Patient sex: M
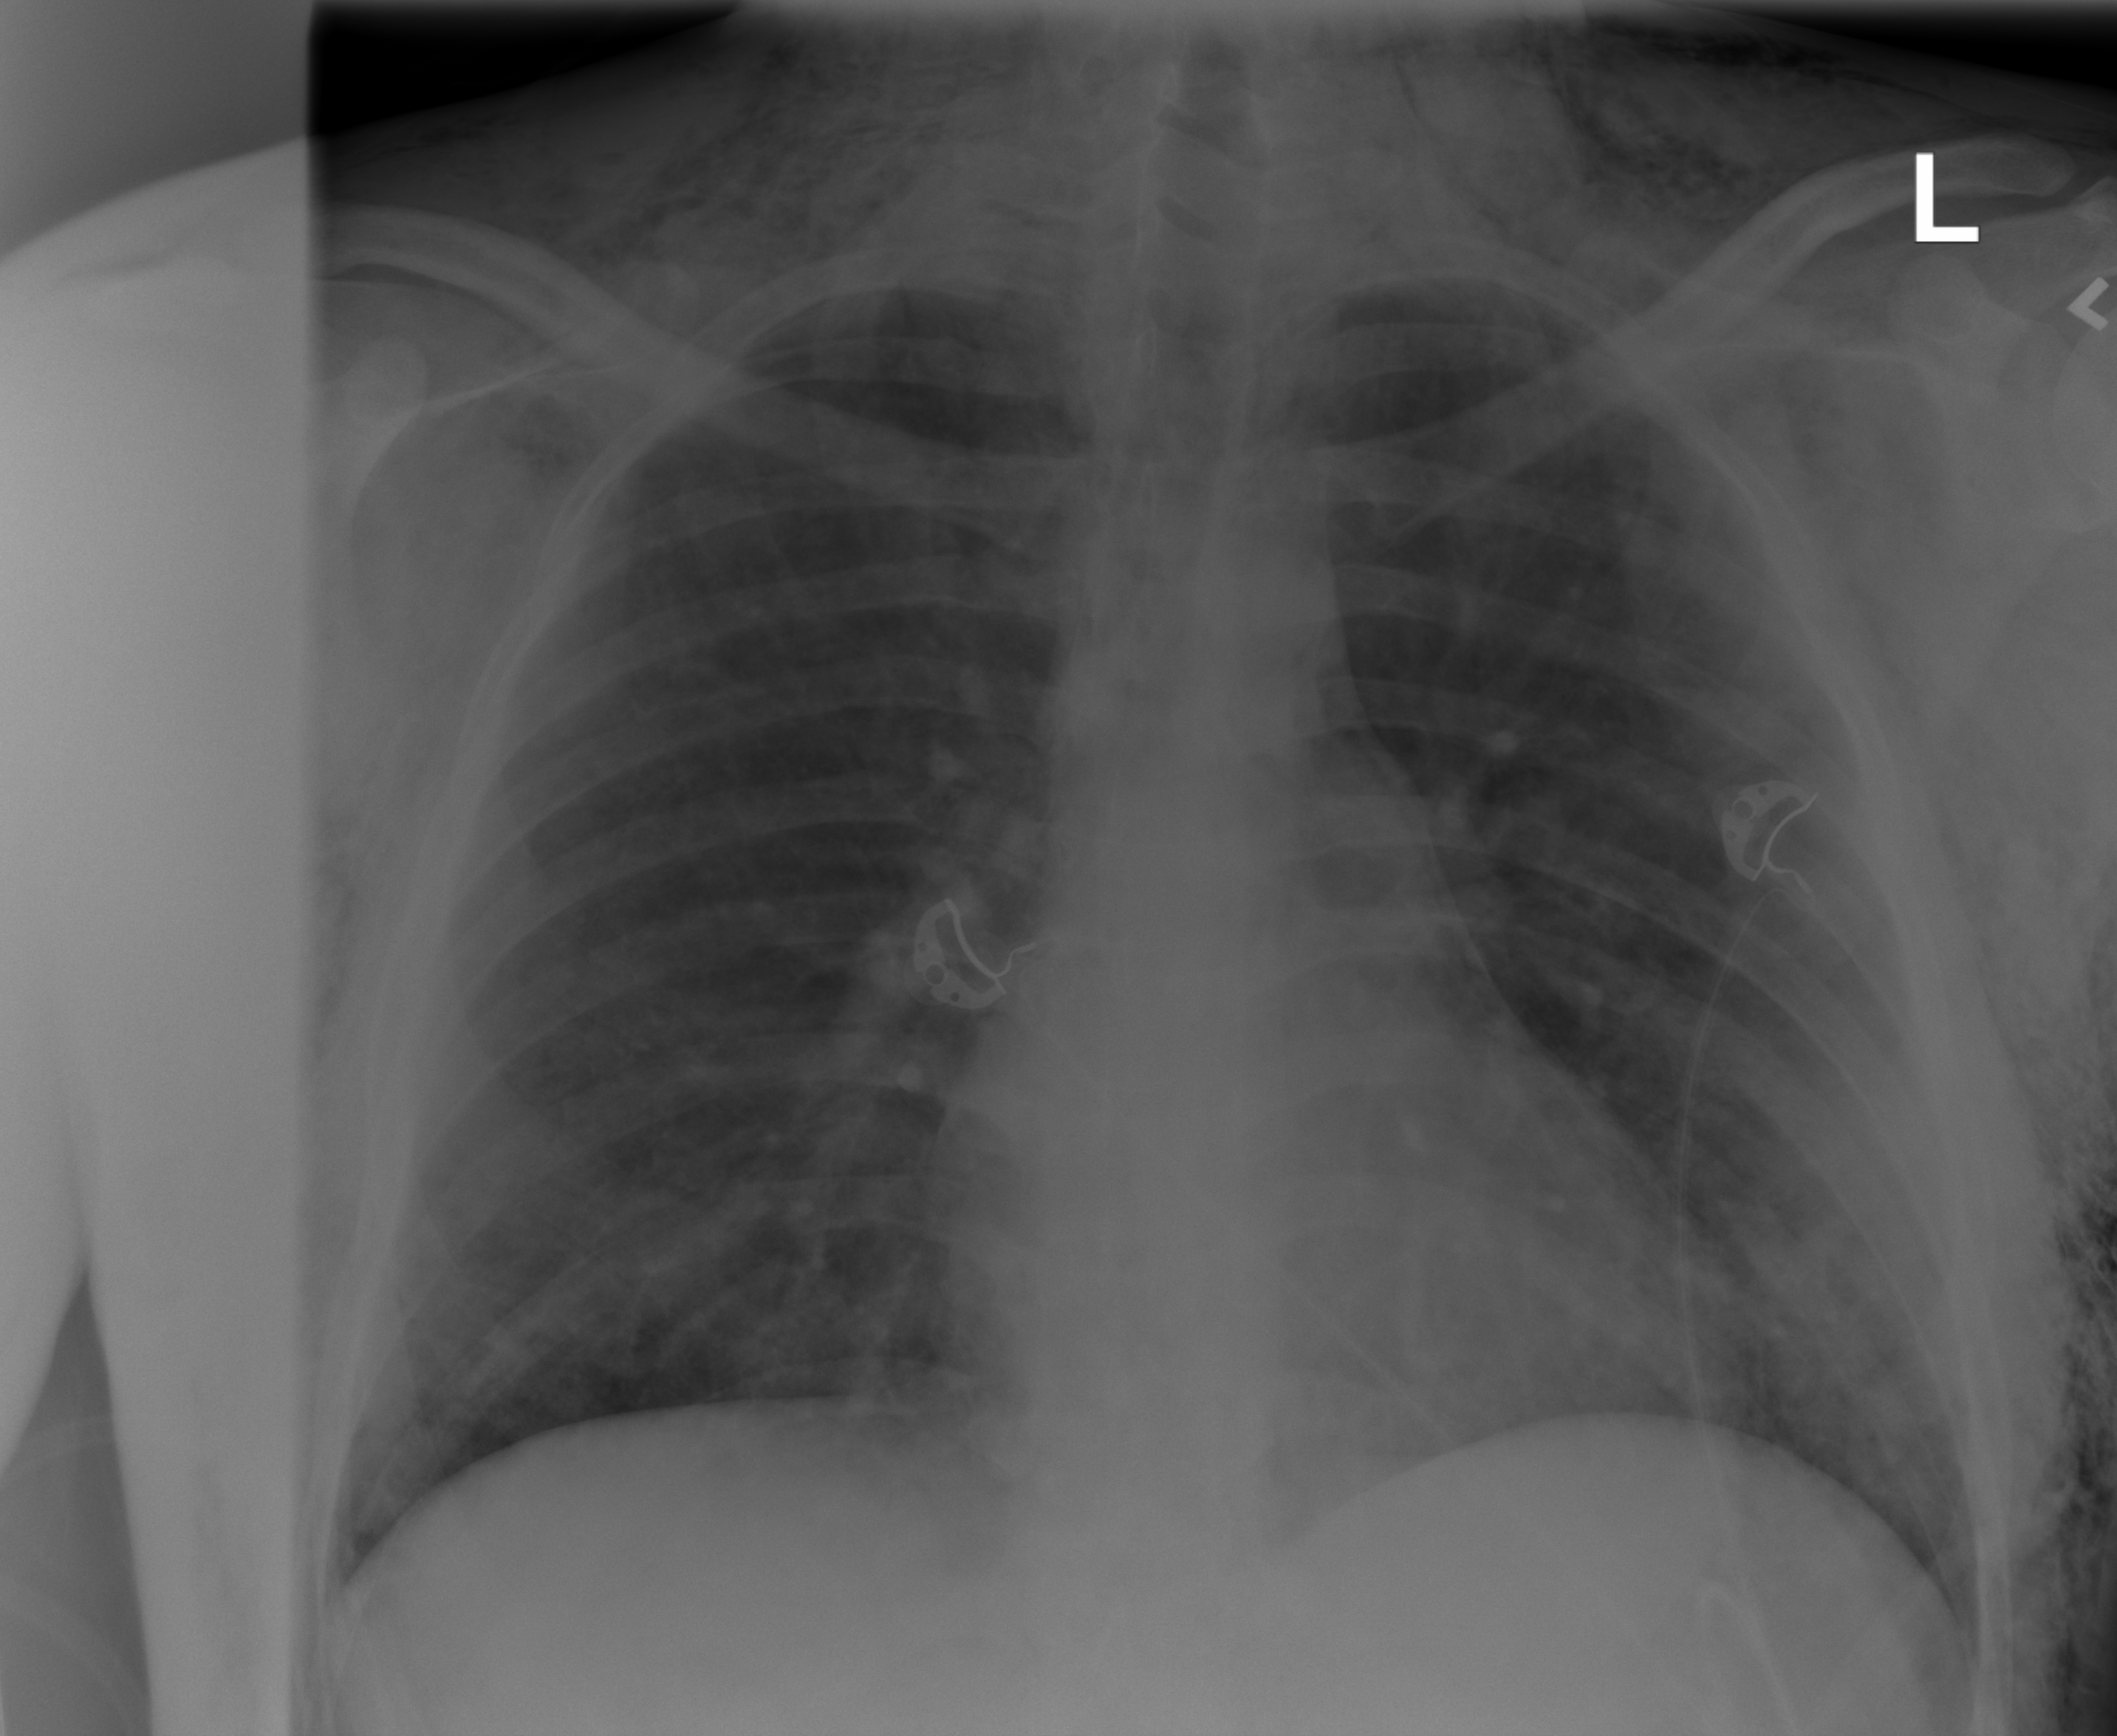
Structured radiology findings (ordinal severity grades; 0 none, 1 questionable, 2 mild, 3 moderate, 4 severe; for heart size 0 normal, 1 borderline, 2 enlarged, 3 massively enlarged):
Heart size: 0
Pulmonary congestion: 0
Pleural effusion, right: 0
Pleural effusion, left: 0
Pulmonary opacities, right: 0
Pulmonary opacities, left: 2
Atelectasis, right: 0
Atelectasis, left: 2